This grayscale texture is a bearing vibration snapshot reshaped row-by-row into a square image. Based on the visible evidence, which condition applies: normal, inner_race, outer_race, ball?
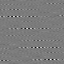
Answer: outer_race